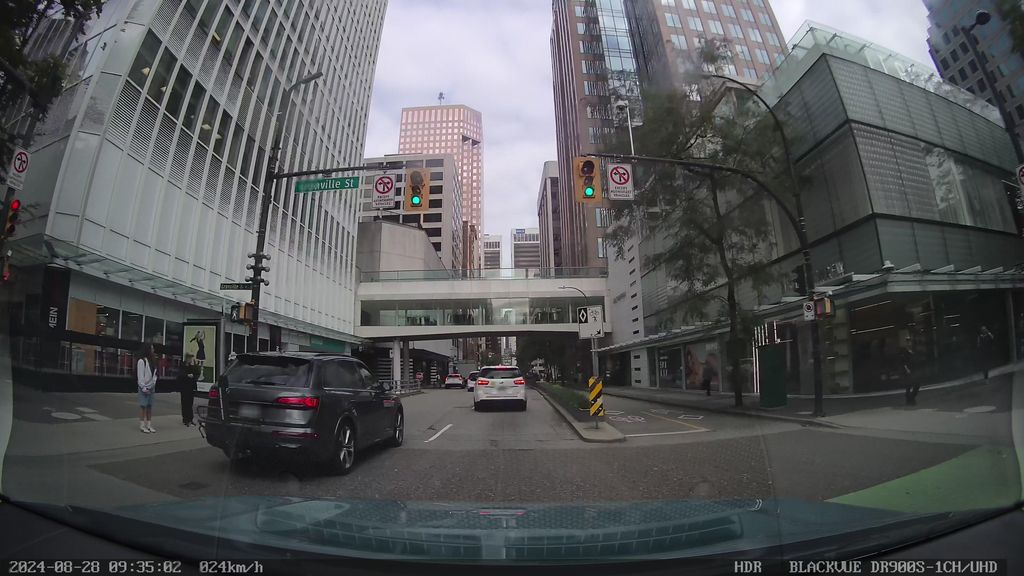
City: vancouver